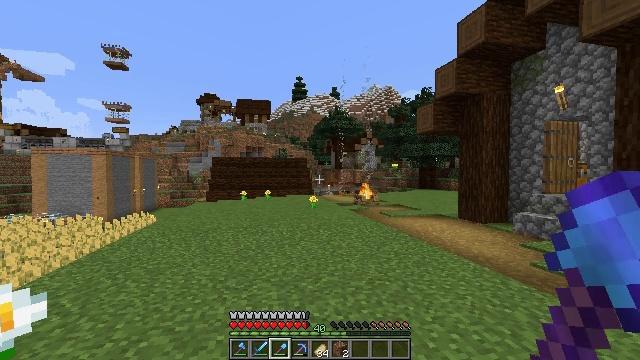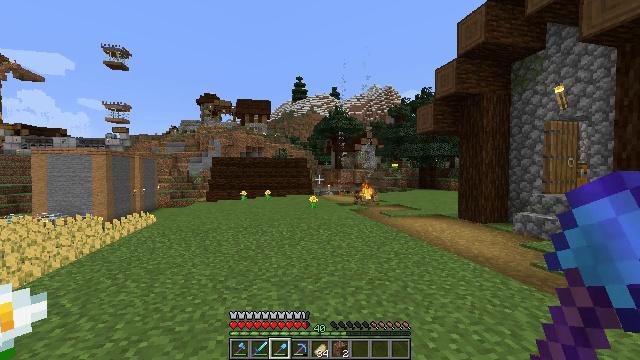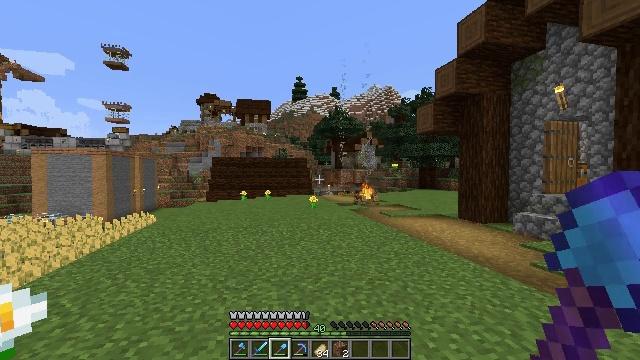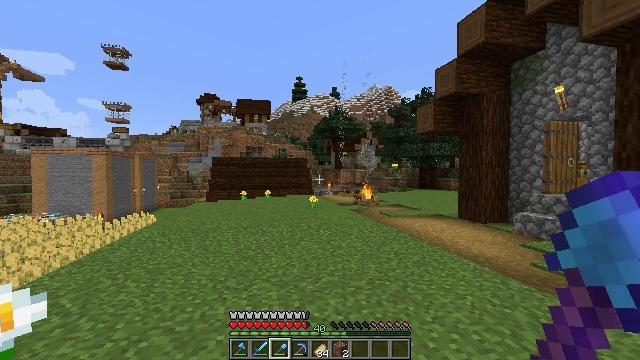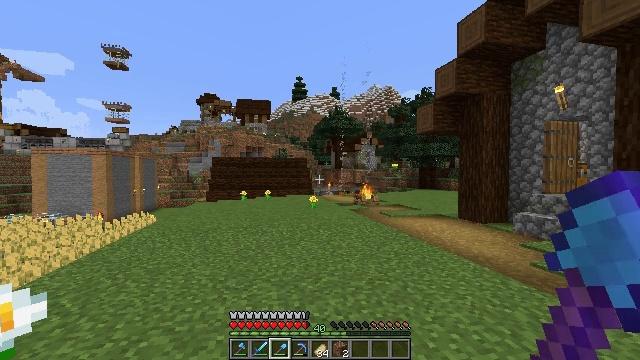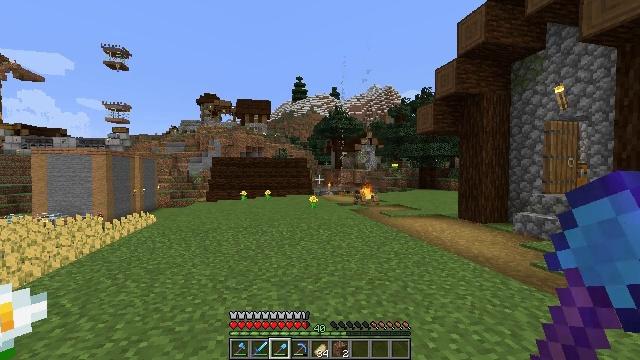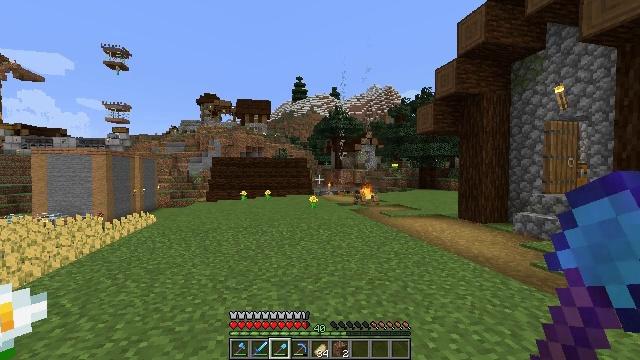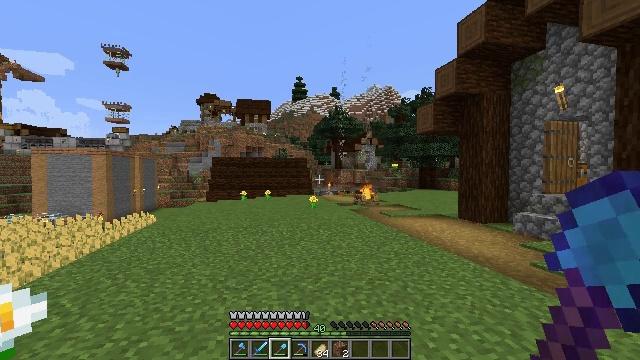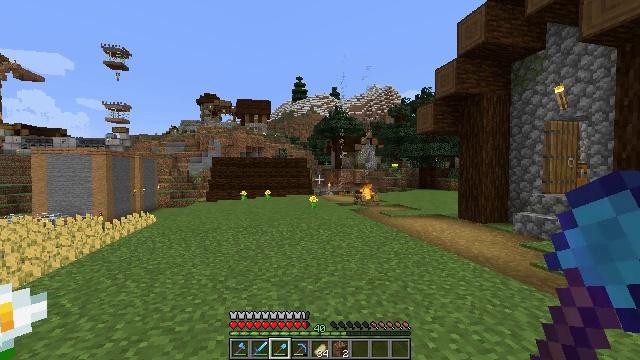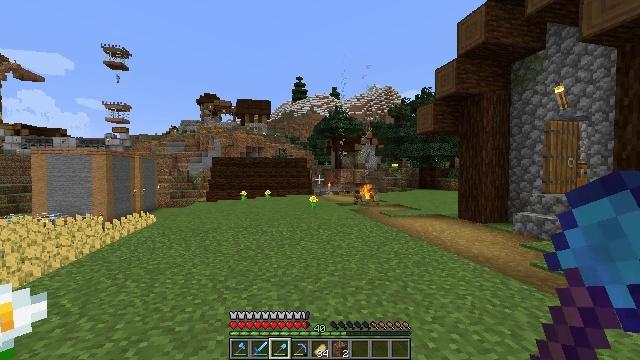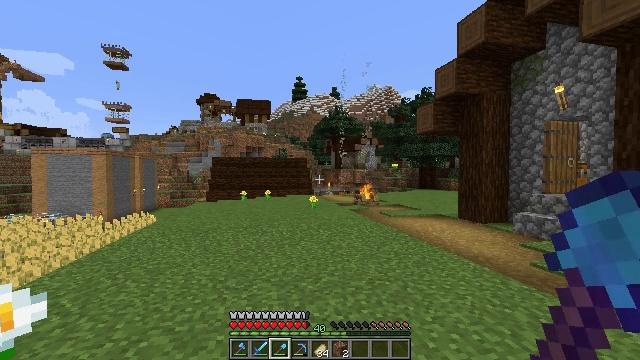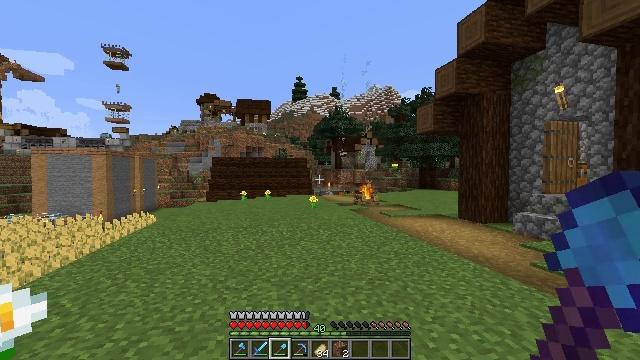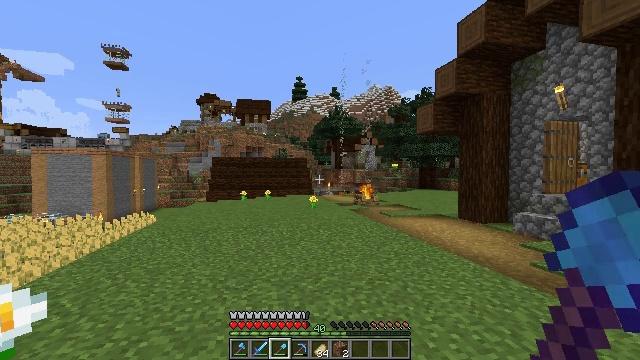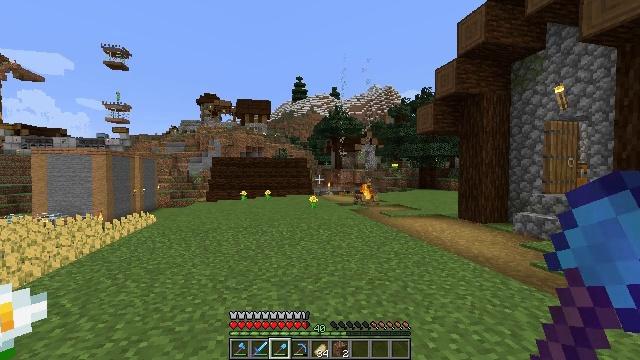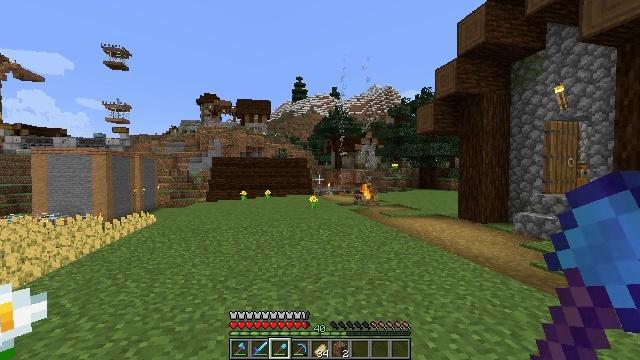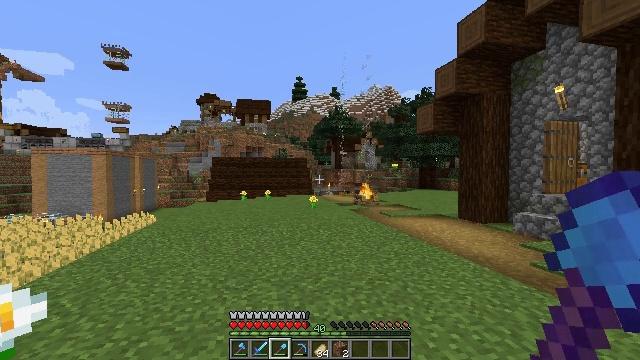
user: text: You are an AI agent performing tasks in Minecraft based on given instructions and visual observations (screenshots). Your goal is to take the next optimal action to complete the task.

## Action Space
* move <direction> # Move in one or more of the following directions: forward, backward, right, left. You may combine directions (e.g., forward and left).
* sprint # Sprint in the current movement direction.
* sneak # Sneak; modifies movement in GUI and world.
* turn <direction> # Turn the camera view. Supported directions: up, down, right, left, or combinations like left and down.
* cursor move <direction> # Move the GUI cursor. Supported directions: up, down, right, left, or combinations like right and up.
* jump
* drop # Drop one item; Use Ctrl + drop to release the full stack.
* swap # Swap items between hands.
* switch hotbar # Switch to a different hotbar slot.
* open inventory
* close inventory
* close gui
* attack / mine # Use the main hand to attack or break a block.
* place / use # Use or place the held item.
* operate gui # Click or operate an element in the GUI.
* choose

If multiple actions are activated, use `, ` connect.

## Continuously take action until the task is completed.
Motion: motion action
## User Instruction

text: Get wheat from the farmland.
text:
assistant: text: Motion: no_op
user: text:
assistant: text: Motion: no_op
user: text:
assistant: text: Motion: no_op
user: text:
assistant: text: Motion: no_op
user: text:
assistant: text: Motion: no_op
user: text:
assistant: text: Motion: no_op
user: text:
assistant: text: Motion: no_op
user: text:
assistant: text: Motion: no_op
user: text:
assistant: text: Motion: no_op
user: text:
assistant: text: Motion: no_op
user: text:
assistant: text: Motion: no_op
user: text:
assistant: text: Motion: no_op
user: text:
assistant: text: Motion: no_op
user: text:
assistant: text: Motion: no_op
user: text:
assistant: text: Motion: no_op
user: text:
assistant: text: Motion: no_op
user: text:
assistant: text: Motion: no_op
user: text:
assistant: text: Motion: no_op
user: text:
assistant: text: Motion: no_op
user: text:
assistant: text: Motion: no_op
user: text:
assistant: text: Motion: no_op
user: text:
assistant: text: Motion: no_op
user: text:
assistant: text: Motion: no_op
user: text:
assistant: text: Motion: no_op
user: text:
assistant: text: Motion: no_op
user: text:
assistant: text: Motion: no_op
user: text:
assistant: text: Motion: no_op
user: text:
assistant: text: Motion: no_op
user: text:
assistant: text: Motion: no_op
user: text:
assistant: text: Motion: no_op